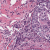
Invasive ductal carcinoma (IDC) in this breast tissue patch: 1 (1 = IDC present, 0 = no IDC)